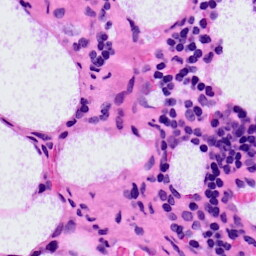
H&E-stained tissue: LymphNode